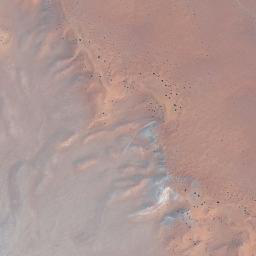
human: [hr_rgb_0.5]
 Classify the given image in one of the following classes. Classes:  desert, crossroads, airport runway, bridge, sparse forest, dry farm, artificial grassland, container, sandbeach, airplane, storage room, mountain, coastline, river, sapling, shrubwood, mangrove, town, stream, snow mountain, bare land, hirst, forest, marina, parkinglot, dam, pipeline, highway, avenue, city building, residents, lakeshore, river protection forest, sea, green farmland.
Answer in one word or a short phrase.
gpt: desert